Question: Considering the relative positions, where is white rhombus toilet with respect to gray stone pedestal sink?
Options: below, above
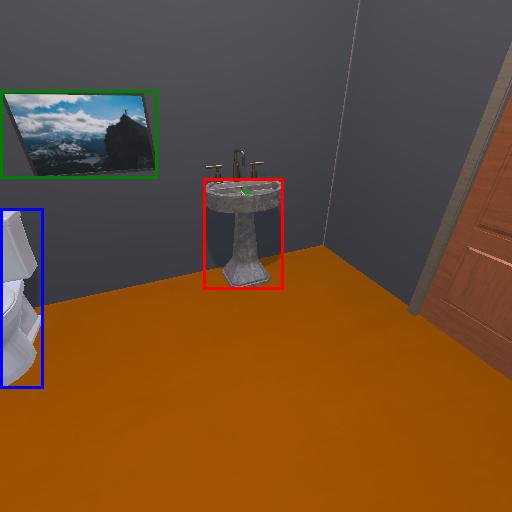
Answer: below